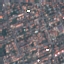
Land use / land cover: Residential